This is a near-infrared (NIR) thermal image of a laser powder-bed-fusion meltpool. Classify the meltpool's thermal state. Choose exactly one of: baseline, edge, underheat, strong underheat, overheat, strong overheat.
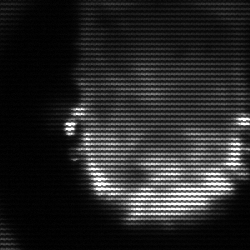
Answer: baseline